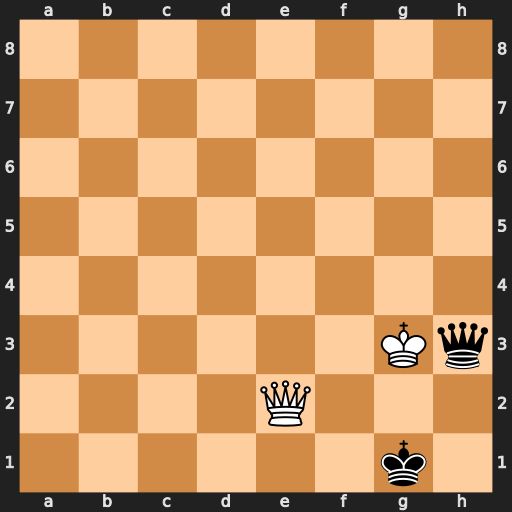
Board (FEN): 8/8/8/8/8/6Kq/4Q3/6k1
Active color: w
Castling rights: -
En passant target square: -
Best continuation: Kxh3 Kh1 Qd1#